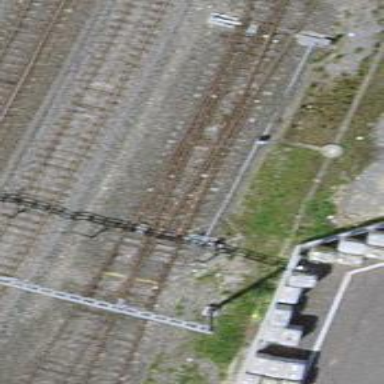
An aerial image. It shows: Railway switch.